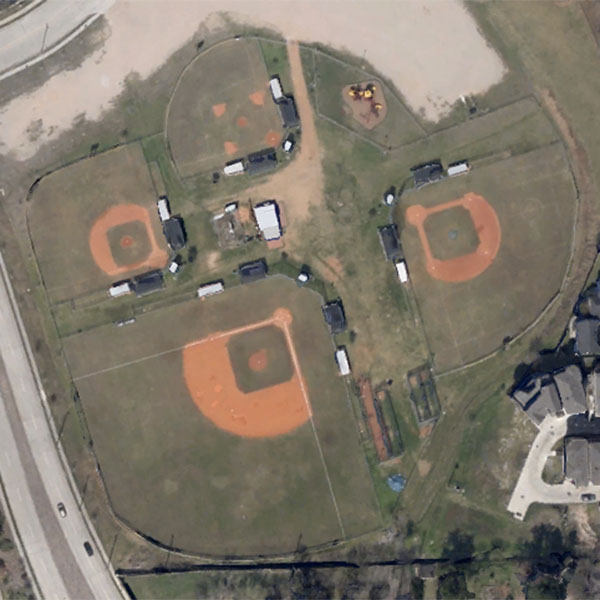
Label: BaseballField